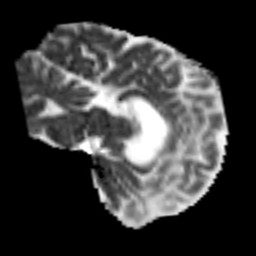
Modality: MD
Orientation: sagittal
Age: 54
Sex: female
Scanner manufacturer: siemens
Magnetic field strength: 3 T
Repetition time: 7.3 s
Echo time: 0.087 s